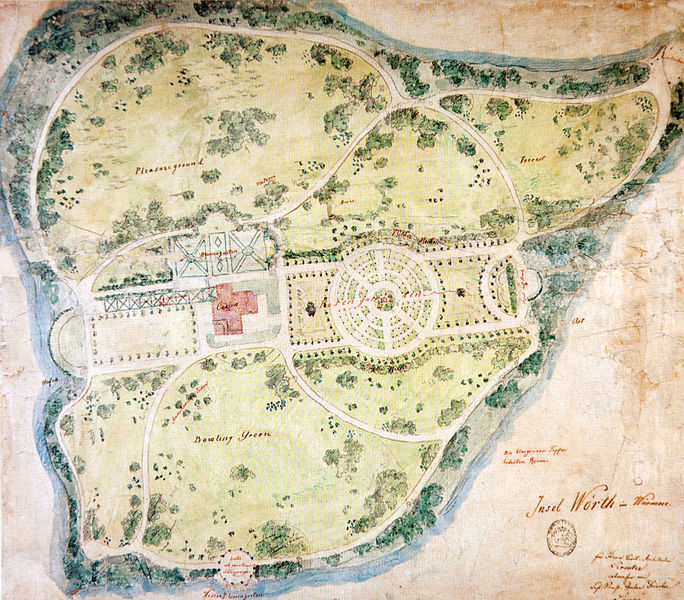
Titel: Entwurf zur Gartenanlage der Roseninsel im Starnberger See bei München
Künstler: Peter Joseph Lenné
Standort: München
Institution: Bayerische Verwaltung der staatlichen Schlösser, Gärten und Seen, Gärtenabteilung
Schlagwörter: baum, blau, meer, wasser, aquarell, bäume, fluss, grün, landschaft, stadt, ufer, braun, schwarz, strasse, säulen, weiss, zeichnung, anlage, gebäude, gras, haus, park, parkanlage, rasen, rot, schloss, weg, wiese, architektur, barock, signatur, bach, strauch, busch, büsche, gewässer, kirche, sträucher, wege, wiesen, insel, land, pflanzen, wald, brunnen, kreis, rund, garten, springbrunnen, farbig, schrift, fläche, flächen, platz, symmetrie, aufsicht, straßen, harmonie, unterschrift, symmetrisch, druck, text, beschriftung, stempel, herrscher, geometrisch, karte, beete, graben, plan, landkarte, orangerie, englischer garten, englisch, handschrift, legende, grundriss, begrünung, bauplan, rondell, lageplan, utopie, rasenfläche, plätze, stadtplan, kartographie, rondel, gewächshäuser, schlossgarten, allen, grabe, insel wörth, irrgarten, parl, plärtze, spazierwege, umranden, wieder kein bild da, wörth, schlosspafk, worth, insel worth